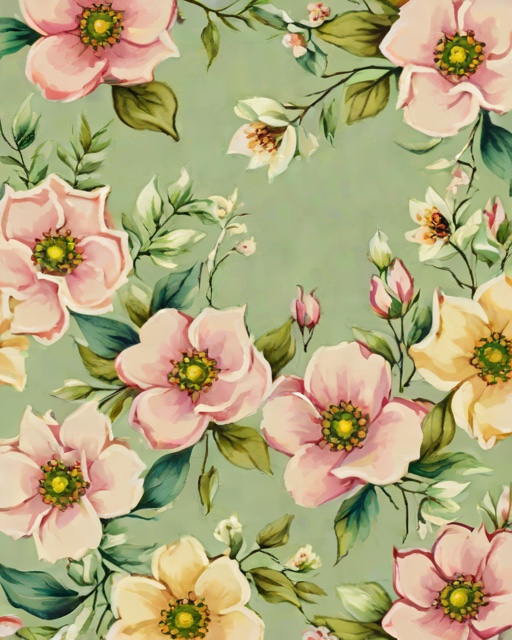
Category: Anniversary